Question: I have read all possible answer <URL>. I believe I have a problem somewhere else and it may useful to others also.
I have a Java Servlet and it was executing well in eclipse IDE but later I shifted the project to Netbeans. I imported MySQL JDBC driver in Libraries and using the code below for connection
'''
connection = DriverManager.getConnection("jdbc:mysql://localhost:3306/bolsms", "root", "@#$5869@#$");
'''
but I am getting this error
I looking for answer for two days and community will appreciate that I am not repeating the question.

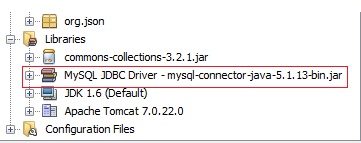
Answer: When you use it in Tomcat you have to explicitly load jdbc driver. I experienced the same error in a servlet in Tomcat. And adding 'Class.forName("com.mysql.jdbc.Driver");' solve it.
The other thing I think, is to put the jar file in your 'WEB-INF/lib', then in your project properties, in Libraries, add the JAR you store in 'WEB-INF/lib'.
To create the 'lib' directory, right click on 'WEB-INF' and choose 'New -> Folder...'
If you don't see 'Folder' choose 'Other' then in the new windows choose 'Other' again and 'Folder'.
The Tomcat / JDBC issue is referenced <URL> for more information.